Field crop: tomato
Growth stage: 1
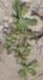
Species: portulaca